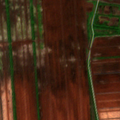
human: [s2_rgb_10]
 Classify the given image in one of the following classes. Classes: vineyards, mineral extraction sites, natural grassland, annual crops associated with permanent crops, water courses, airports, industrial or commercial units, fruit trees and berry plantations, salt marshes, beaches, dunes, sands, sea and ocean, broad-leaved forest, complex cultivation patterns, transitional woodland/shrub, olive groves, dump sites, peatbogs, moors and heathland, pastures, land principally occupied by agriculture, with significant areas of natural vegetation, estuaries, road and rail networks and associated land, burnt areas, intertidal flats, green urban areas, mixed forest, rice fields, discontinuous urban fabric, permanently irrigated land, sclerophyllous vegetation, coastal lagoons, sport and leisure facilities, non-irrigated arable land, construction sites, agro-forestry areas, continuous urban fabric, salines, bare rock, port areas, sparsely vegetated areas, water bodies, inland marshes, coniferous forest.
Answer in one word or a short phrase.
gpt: transitional woodland/shrub, peatbogs